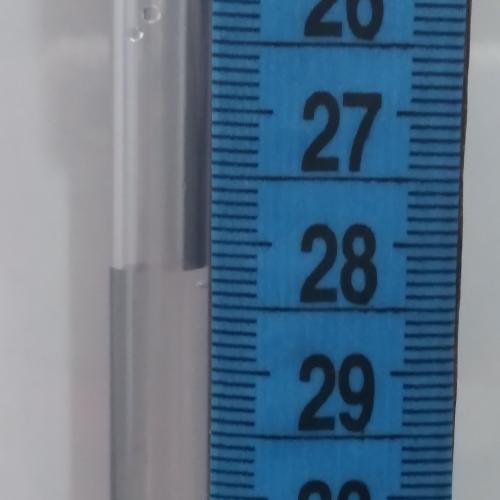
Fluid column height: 28.2 cm